Question: I added this code
'''
DataRenderer.setLegendTextSize(0);
'''
to remove the LegendText but I want to remove the small rectangles which appears in the following image

How can I do that ?
and what is the name legend means in this context ?
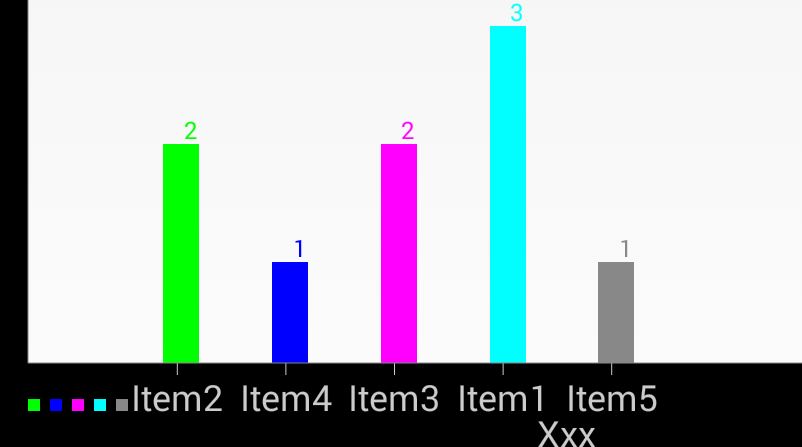
Answer: Try this
'''
renderer.setShowLegend(false);
'''
where 'renderer' is 'XYMultipleSeriesRenderer' .
For alligning values on bar
'''
renderer.setChartValuesTextAlign(Paint.Align.CENTER);
'''
where 'renderer' is 'XYSeriesRenderer'